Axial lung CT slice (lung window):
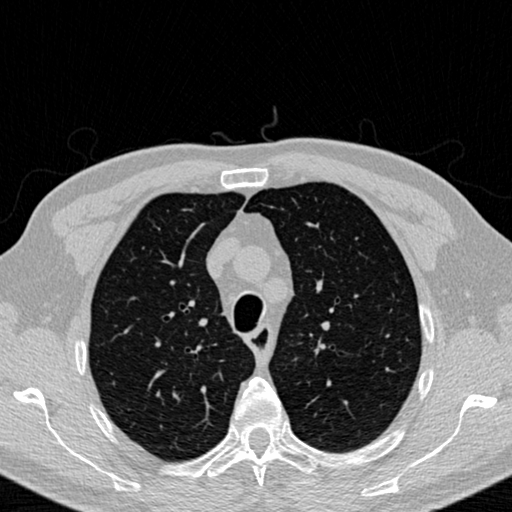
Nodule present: no